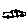
Label: car